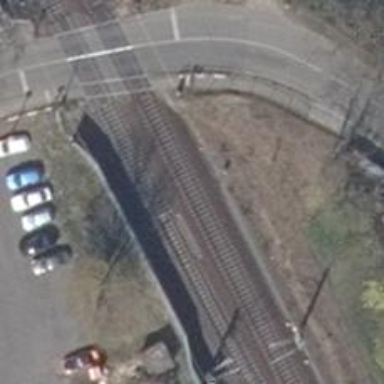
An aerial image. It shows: Railway signal.